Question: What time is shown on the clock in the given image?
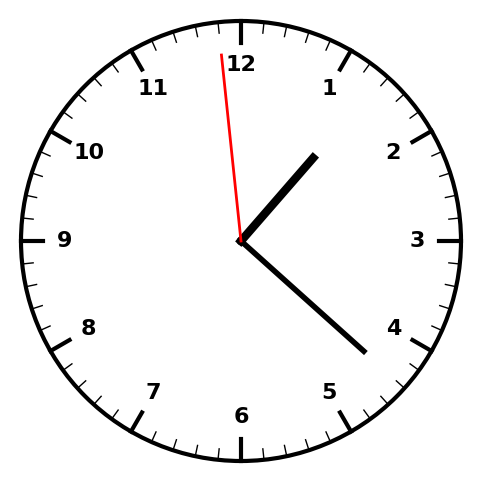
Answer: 01:21:59